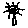
Label: flower